Question: I want to write text file data into excel sheet in my desired columns. I have a text file in which 1260 integer Data is
present in a single column, now I want to copy same data into excel sheet of 10 Columns, each containing 126 integer numbers:

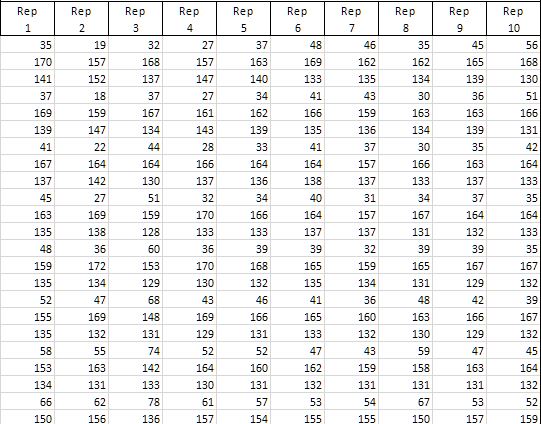
Answer: I usually just dump the data as tab separated values (TSV):
'''
data [tab] data [tab] data [tab] data [line return]
'''
And then you should be able to get Excel to open it with minimal coaxing.